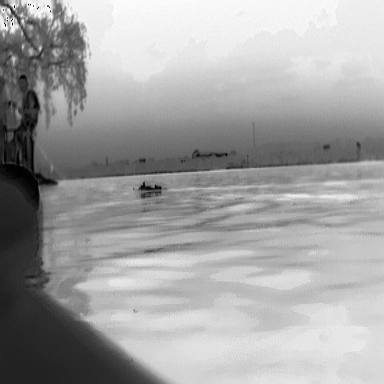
There is a warship in the infrared image.